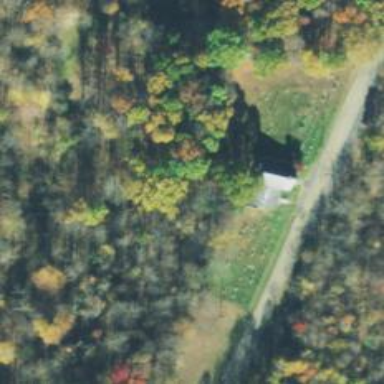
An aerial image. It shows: Cemetery.